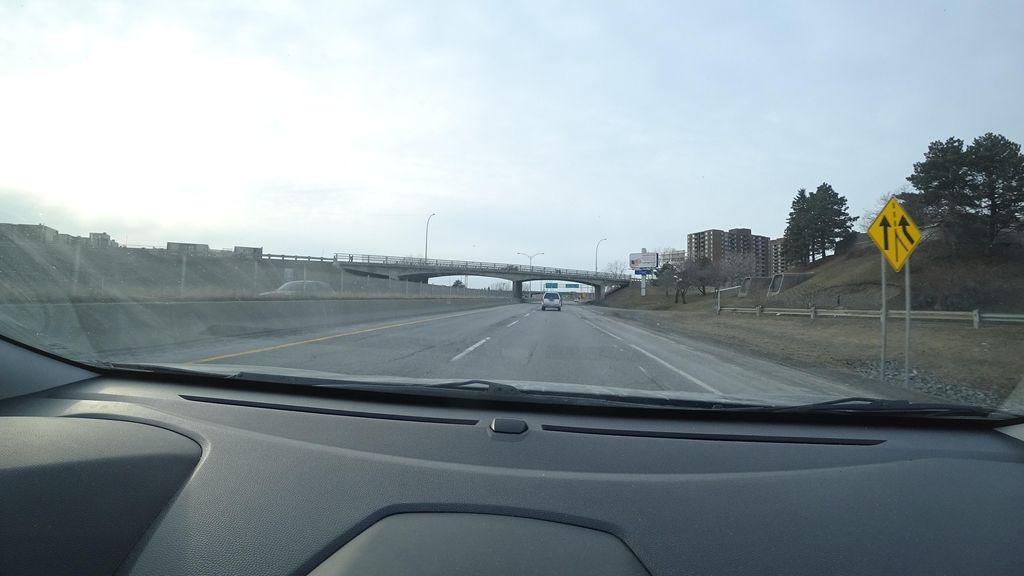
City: montreal